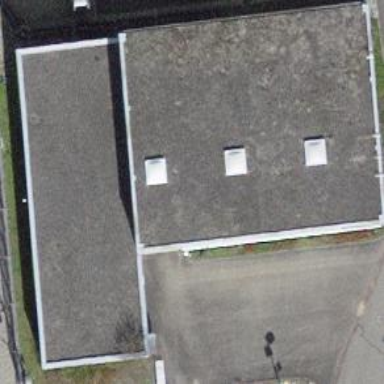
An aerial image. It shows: Industrial building with flat roof.